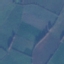
Land use / land cover: Pasture